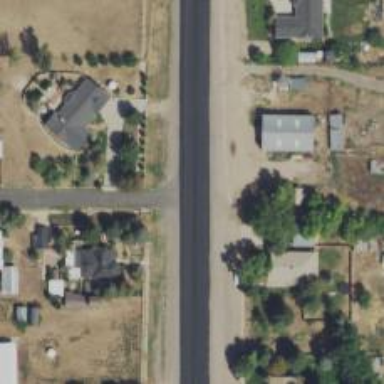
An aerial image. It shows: Secondary road with asphalt surface.